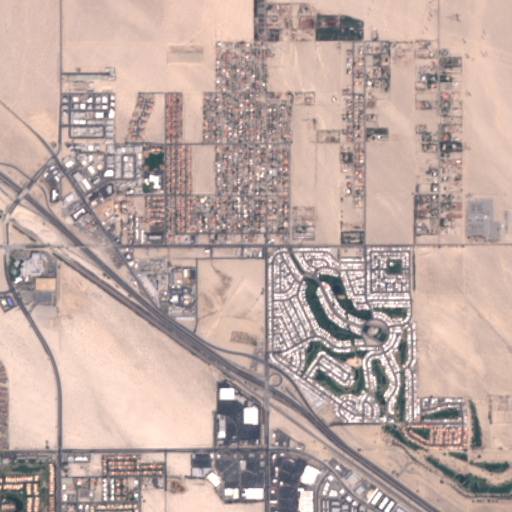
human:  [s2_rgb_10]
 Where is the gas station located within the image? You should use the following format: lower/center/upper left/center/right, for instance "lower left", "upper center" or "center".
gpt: The gas station is located in the lower center of the image.
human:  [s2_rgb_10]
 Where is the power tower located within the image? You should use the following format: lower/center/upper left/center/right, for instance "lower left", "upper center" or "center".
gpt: The power tower is located in the upper right of the image.
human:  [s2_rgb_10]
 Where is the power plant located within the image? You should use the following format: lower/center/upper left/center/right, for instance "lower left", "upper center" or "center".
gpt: There is no power plant in the image.